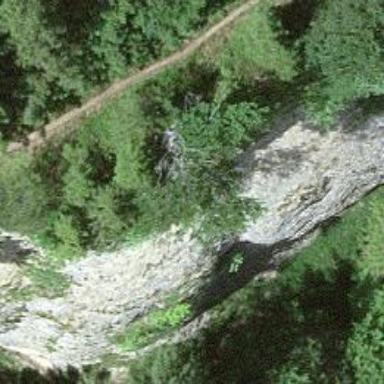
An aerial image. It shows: Cliff in nature.